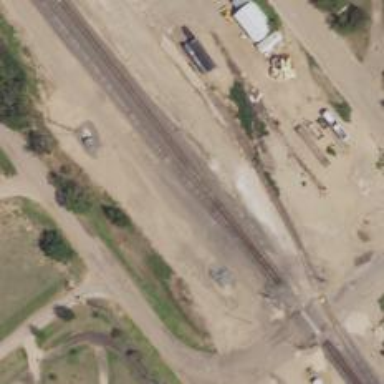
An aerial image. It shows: Railway siding with rails.